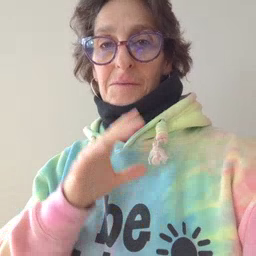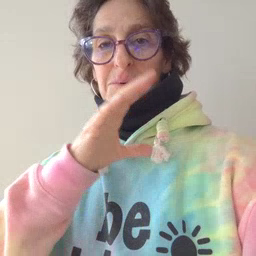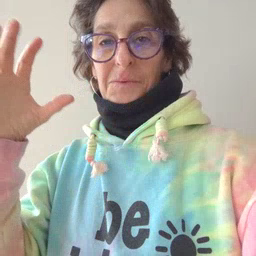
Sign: balloon